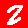
Digit: 2